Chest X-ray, PA view. Patient: 38 years old, sex F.
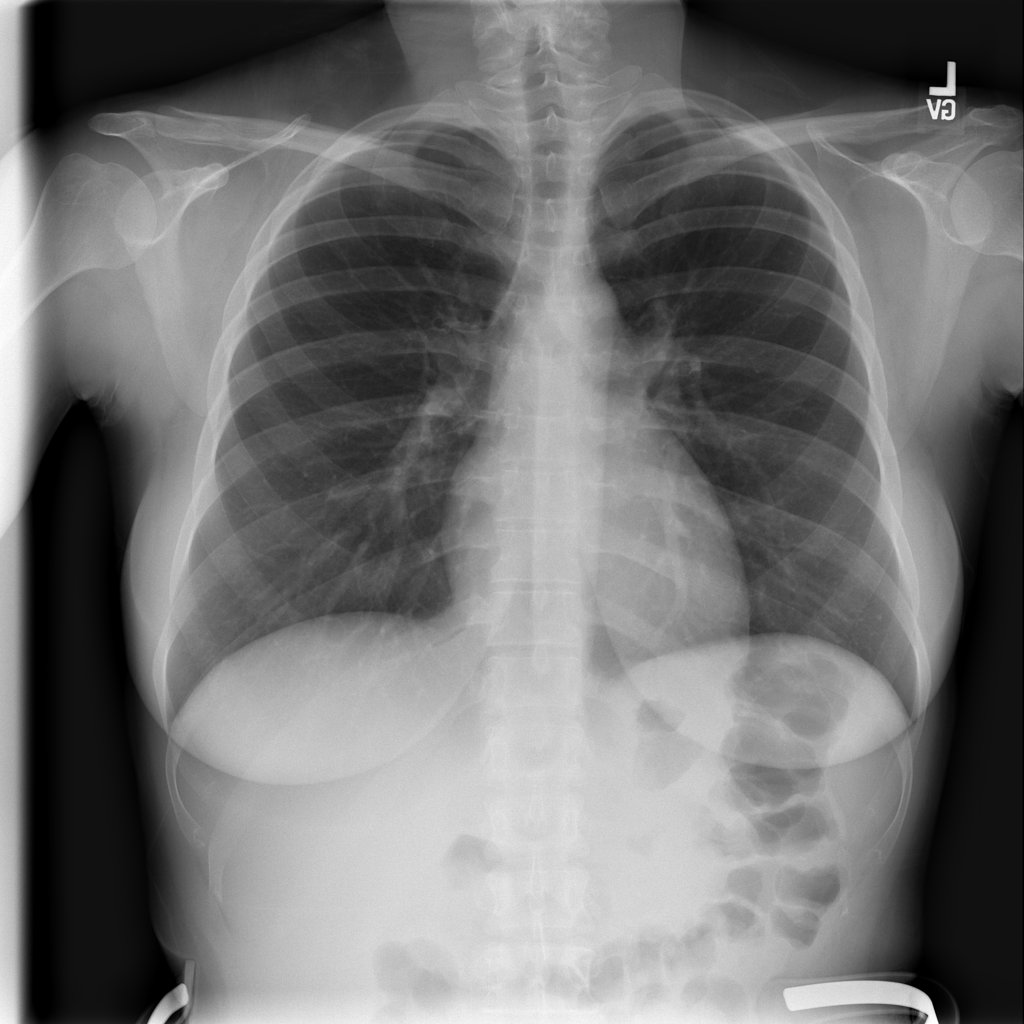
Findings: No Finding